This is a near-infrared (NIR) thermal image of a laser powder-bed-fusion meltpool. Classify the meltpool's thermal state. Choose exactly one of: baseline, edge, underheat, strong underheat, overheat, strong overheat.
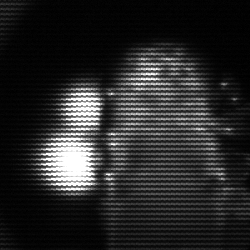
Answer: strong underheat